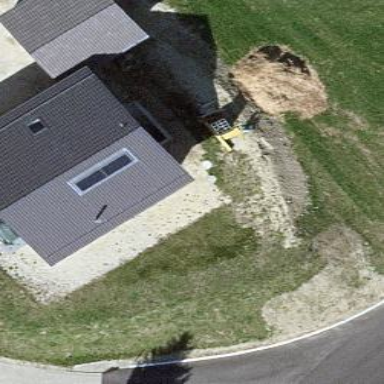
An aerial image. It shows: Detached building.